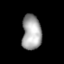
Tissue: lung
Cell type: Epithelial cells
Senescence score: 0.5547
Nuclear area (px): 670
Mean DAPI intensity: 164.561